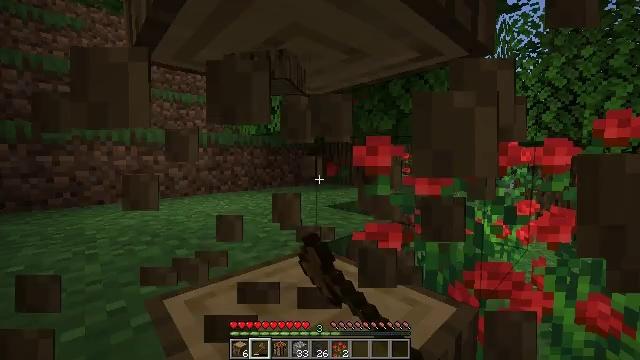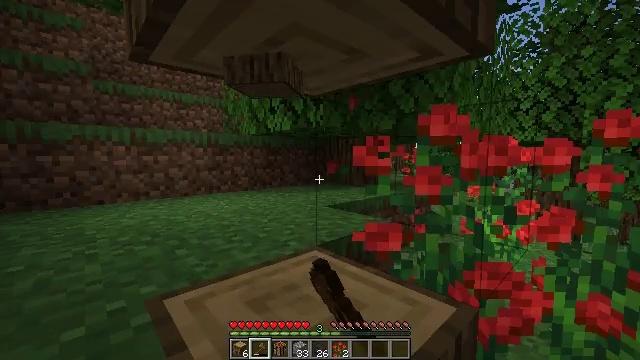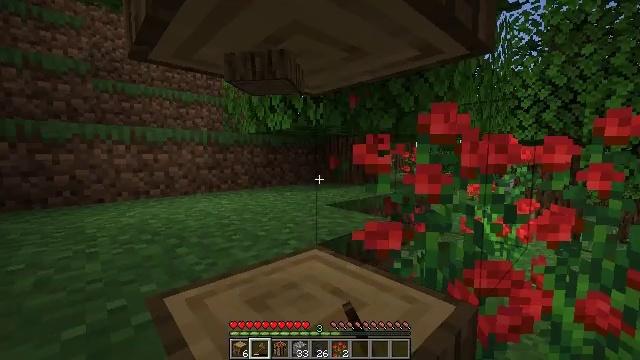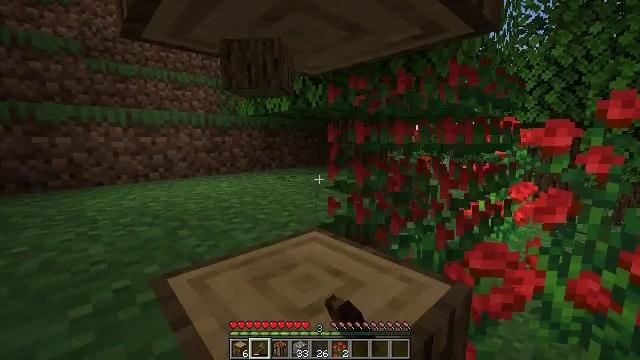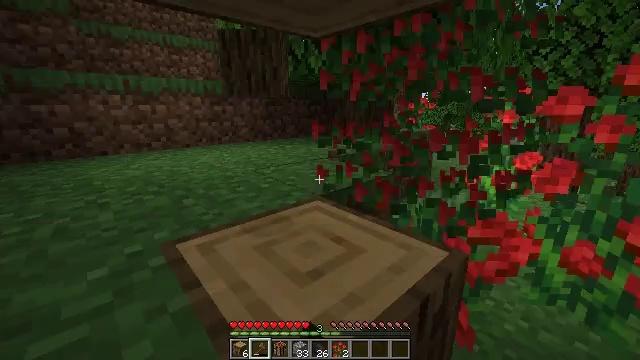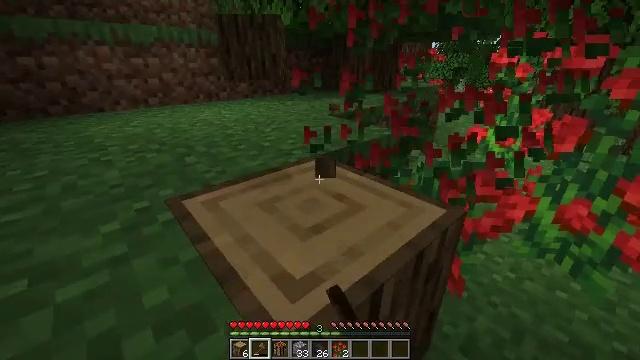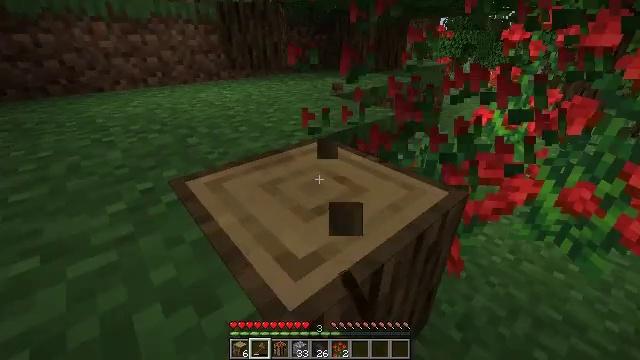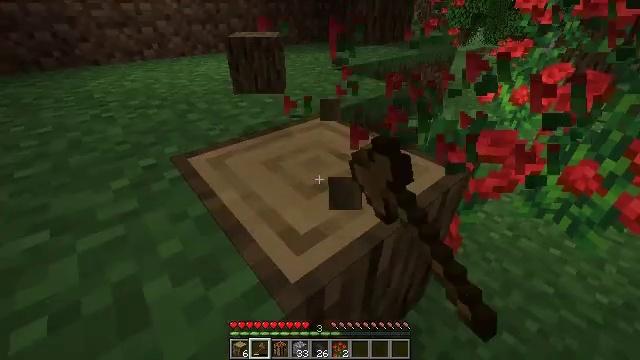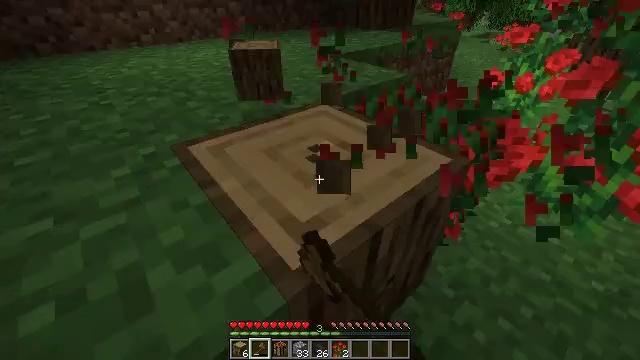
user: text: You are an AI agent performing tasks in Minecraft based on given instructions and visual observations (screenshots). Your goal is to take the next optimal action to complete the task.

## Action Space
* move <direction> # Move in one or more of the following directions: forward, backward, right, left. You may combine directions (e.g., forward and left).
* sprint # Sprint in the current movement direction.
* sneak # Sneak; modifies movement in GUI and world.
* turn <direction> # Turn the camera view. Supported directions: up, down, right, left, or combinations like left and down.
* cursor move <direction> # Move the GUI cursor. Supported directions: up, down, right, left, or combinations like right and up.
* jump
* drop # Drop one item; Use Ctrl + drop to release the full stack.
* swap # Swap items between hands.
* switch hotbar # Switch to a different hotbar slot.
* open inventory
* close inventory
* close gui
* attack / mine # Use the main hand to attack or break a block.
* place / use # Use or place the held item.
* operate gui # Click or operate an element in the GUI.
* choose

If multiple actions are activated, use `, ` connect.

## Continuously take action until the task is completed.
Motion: motion action
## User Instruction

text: Collect the rose bush for decoration.
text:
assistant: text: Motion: attack / mine
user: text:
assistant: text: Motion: attack / mine
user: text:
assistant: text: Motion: turn down, attack / mine
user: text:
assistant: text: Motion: turn down, attack / mine
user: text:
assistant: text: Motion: turn down, attack / mine
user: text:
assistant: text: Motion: turn down, attack / mine
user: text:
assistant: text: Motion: turn down, attack / mine
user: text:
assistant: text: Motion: turn down, attack / mine
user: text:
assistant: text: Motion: attack / mine